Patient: sex F, age 43
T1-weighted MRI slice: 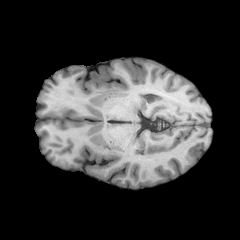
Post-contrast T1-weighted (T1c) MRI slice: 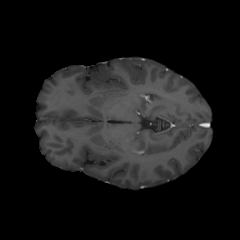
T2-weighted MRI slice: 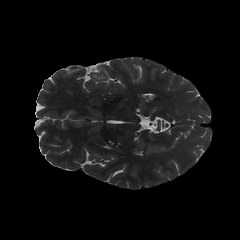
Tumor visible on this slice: yes
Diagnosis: Oligodendroglioma, IDH-mutant, 1p/19q-codeleted
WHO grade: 2